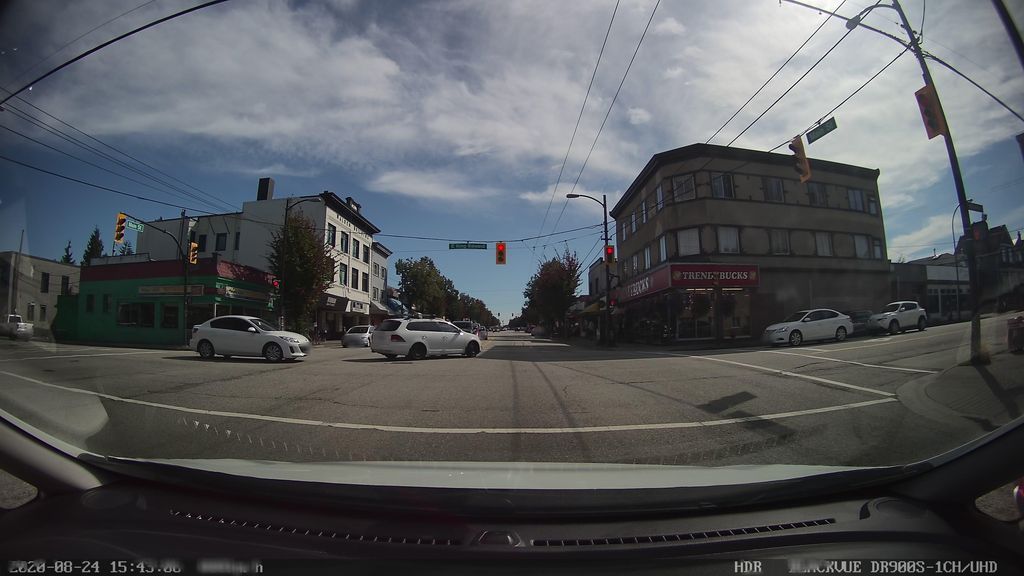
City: vancouver